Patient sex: M
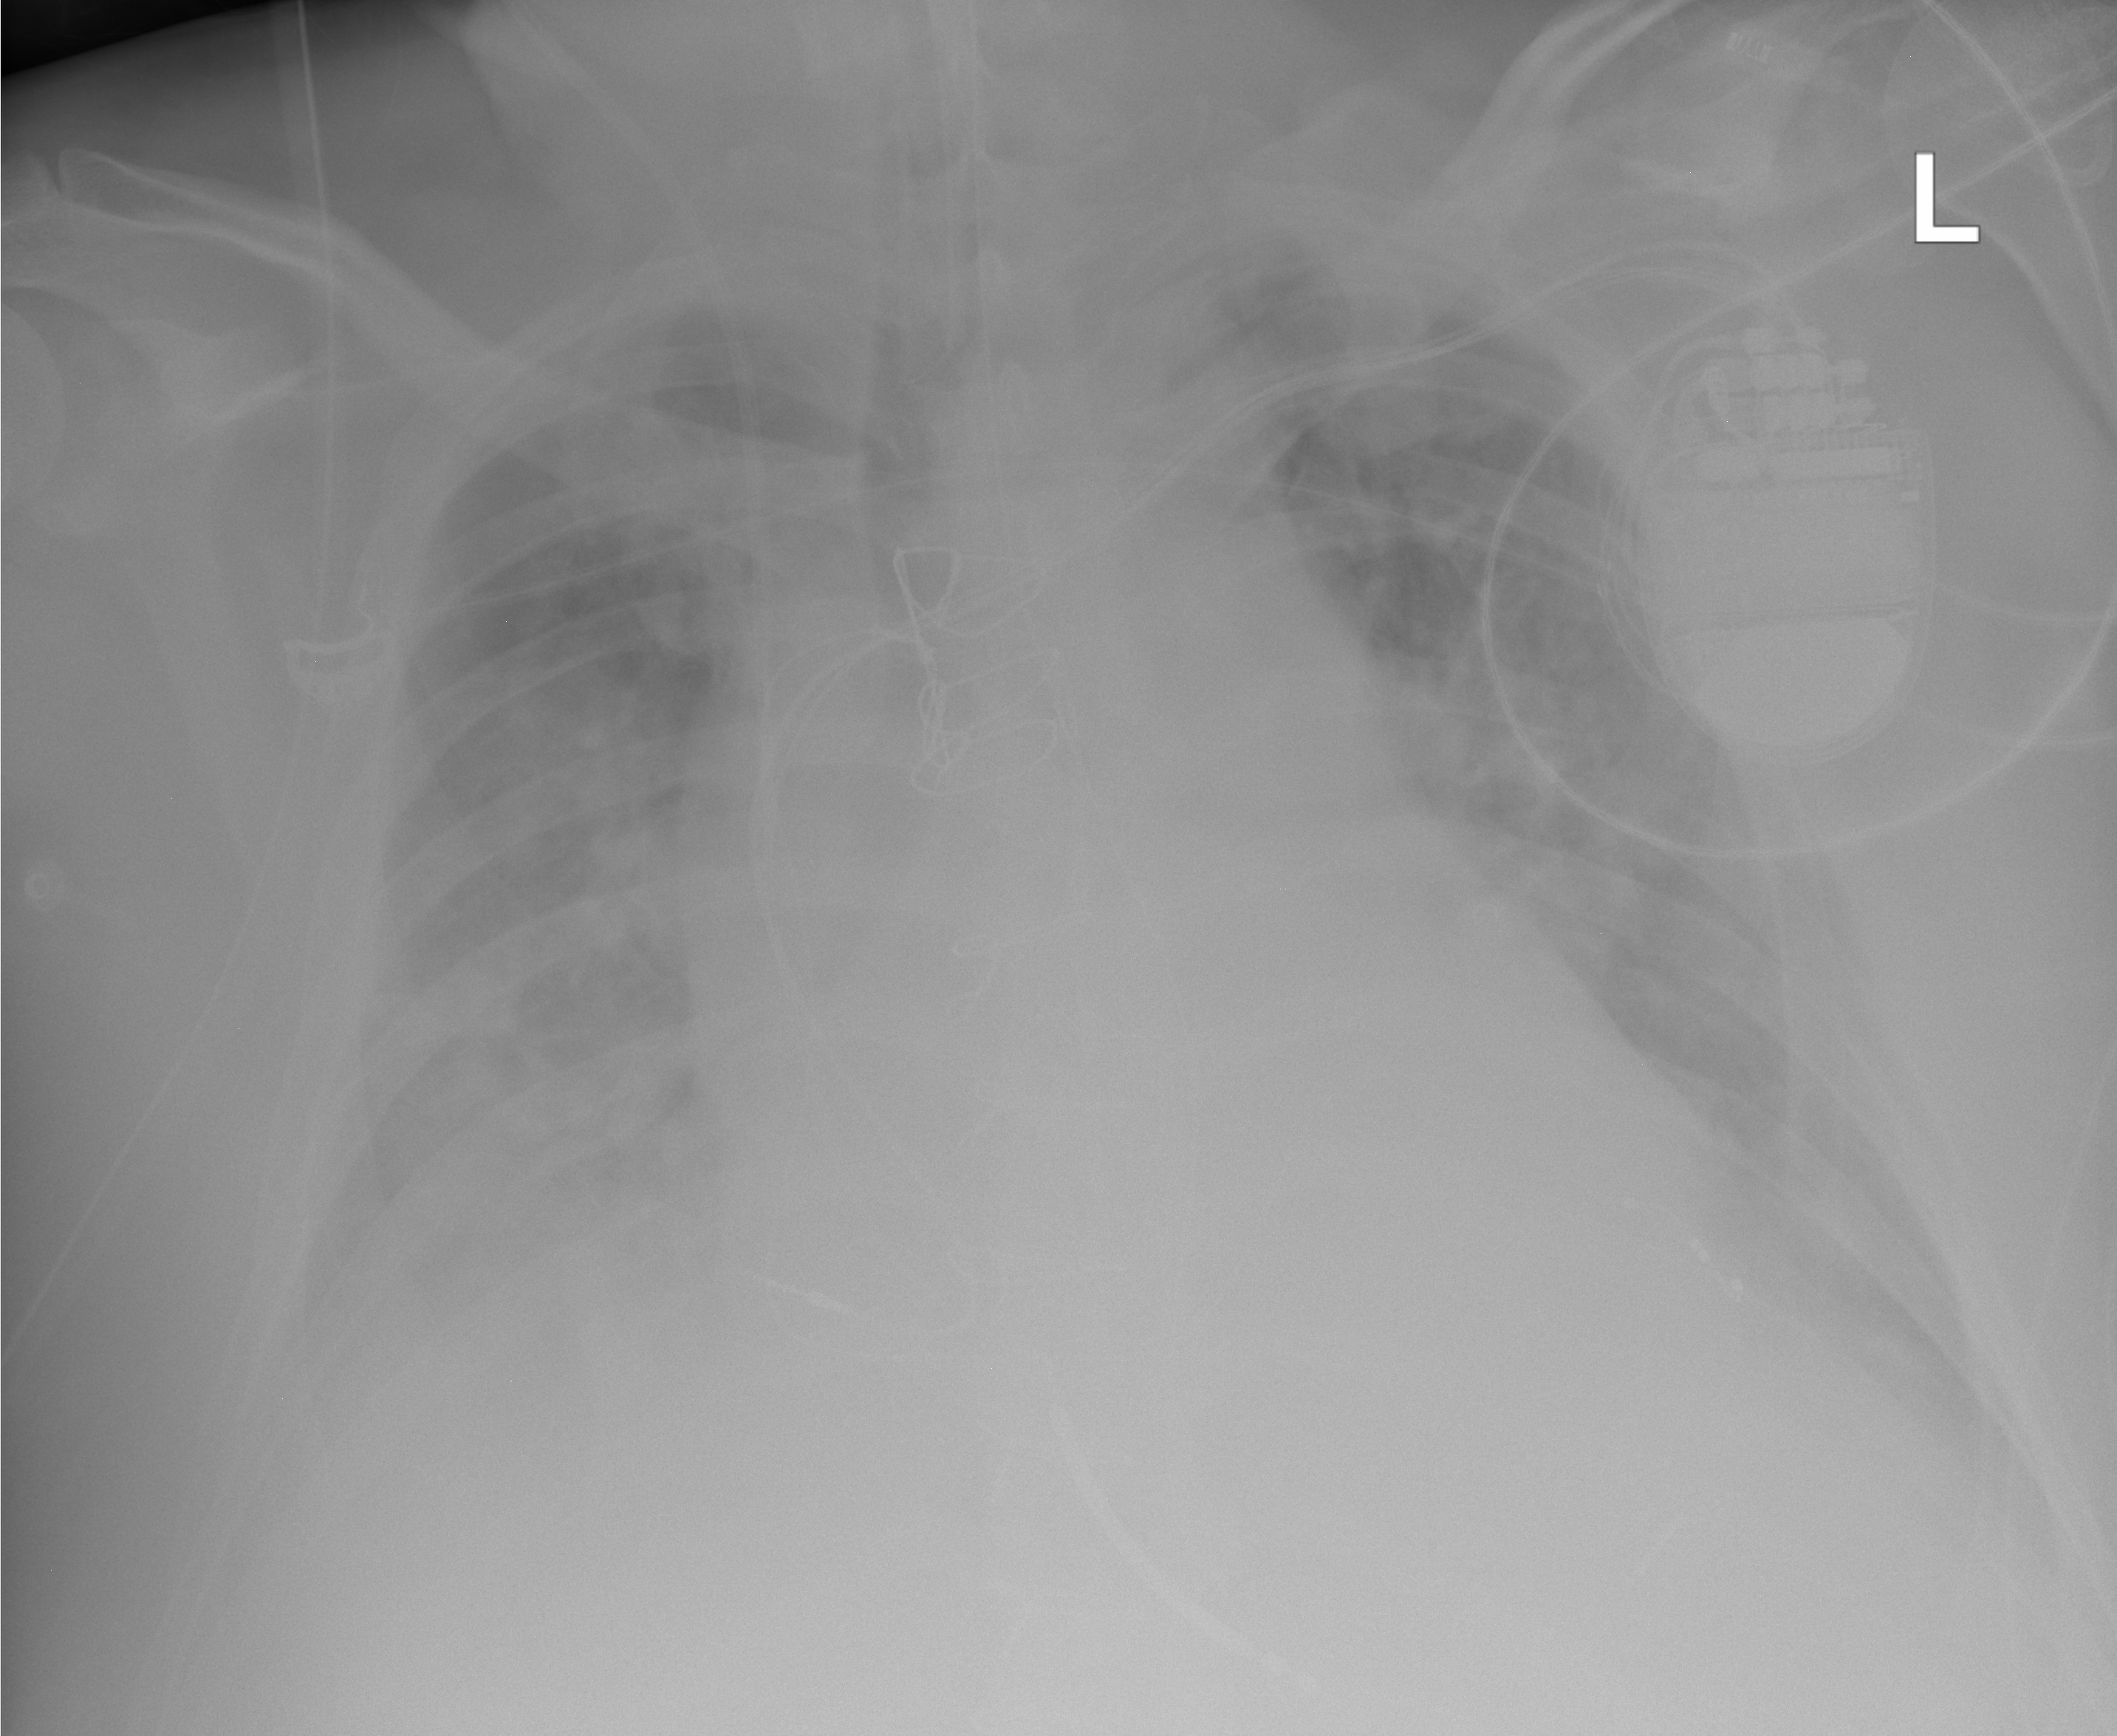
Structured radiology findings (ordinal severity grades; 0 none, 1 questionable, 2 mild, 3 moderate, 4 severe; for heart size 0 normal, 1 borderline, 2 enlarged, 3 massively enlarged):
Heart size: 2
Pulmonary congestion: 2
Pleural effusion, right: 3
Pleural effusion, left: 2
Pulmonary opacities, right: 2
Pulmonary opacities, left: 2
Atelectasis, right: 2
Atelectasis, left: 2